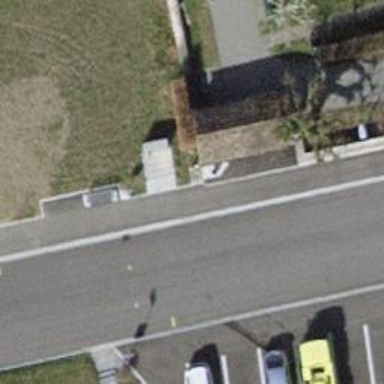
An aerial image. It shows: Black bench.